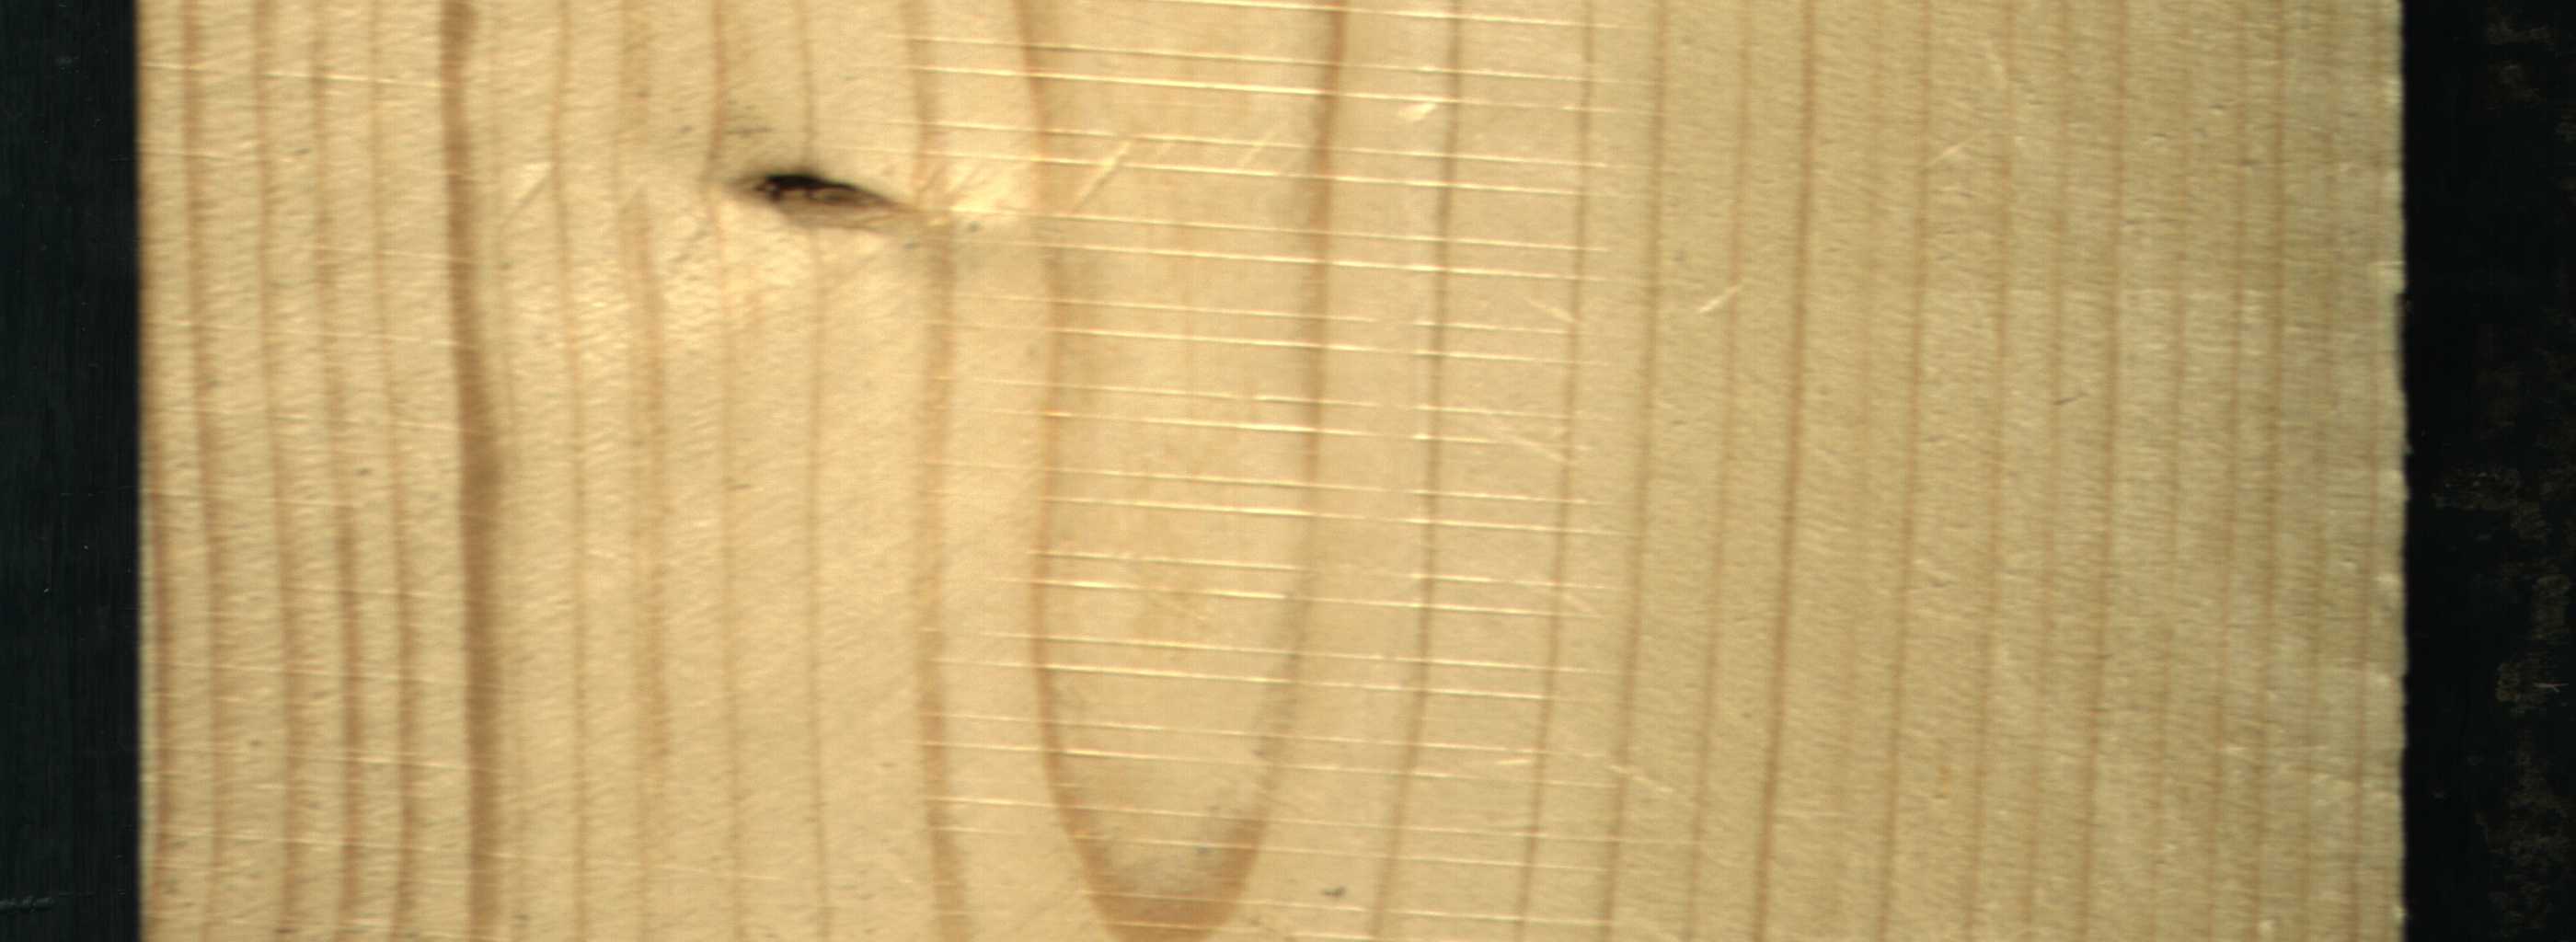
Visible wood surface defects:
Quartzity
Dead_Knot